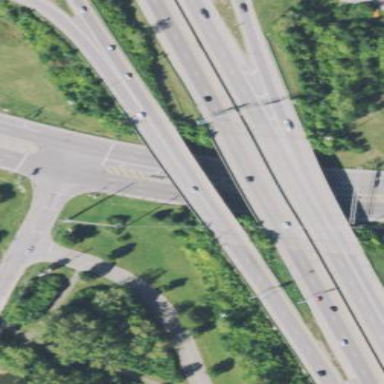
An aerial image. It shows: Man-made bridge.